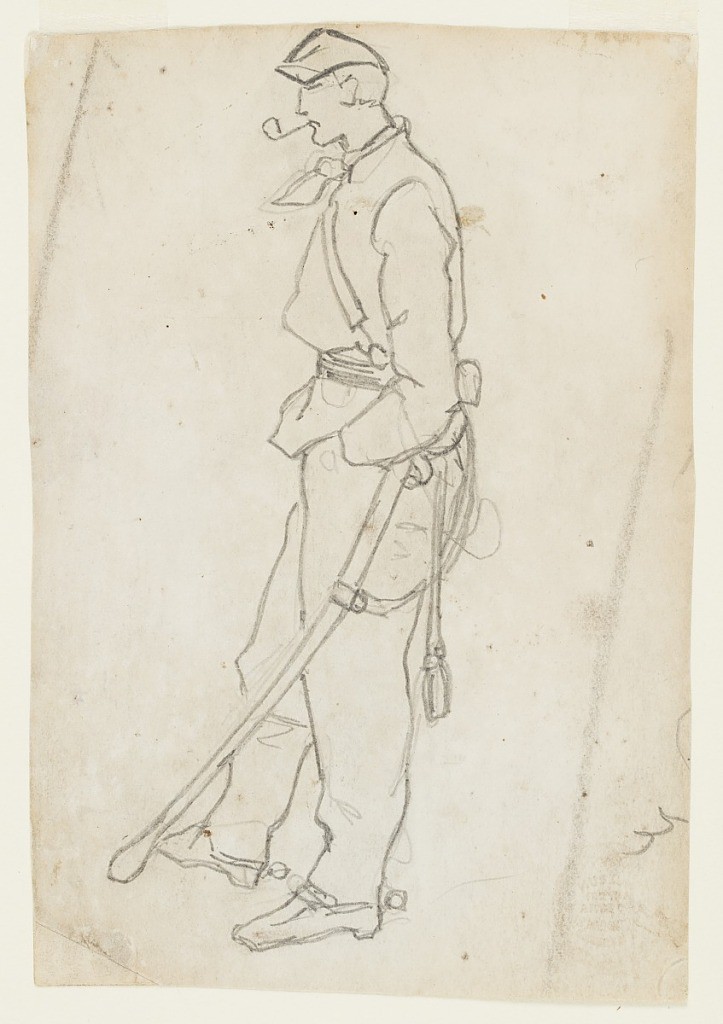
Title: Soldier with Sword and Pipe
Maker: Winslow Homer, American, 1836–1910
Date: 1862
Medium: Graphite on paper
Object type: Drawing
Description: Vertical view of a soldier with sword, standing with a pipe in his mouth, looking downward.